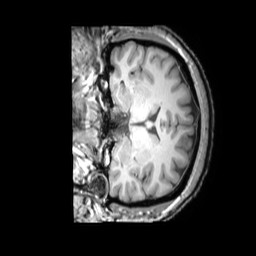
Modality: T1w
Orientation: coronal
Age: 44
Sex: female
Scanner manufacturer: philips
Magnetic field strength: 3 T
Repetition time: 0.00987 s
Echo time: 0.004593 s